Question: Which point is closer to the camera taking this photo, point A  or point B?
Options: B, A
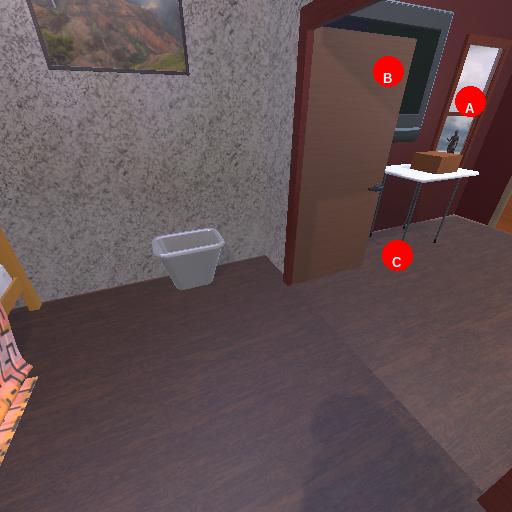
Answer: B